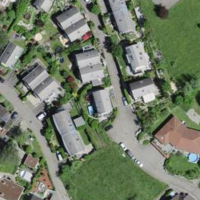
EUNIS habitat code: 55
Species observed at this site:
Epilobium hirsutum